Aerial crown-view tile of a tropical tree (Barro Colorado Island, Panama), acquired 20250915:
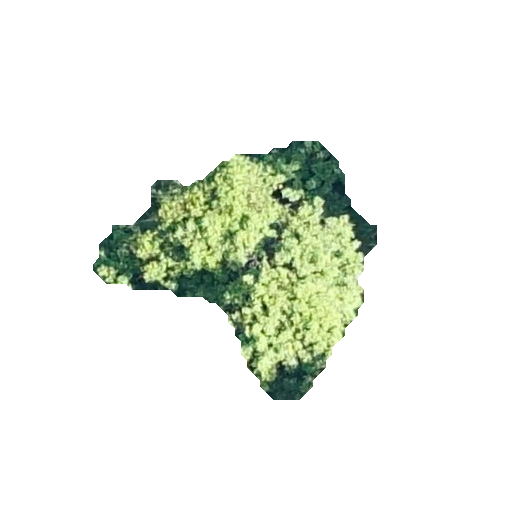
Species: Alseis blackiana
GBIF accepted scientific name: Alseis blackiana
Crown area: 57.873 m²